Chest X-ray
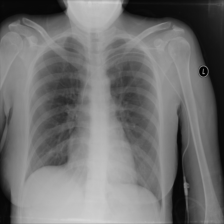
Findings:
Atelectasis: negative
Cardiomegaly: negative
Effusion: negative
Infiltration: negative
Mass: negative
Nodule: negative
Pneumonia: negative
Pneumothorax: negative
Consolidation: negative
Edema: negative
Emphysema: negative
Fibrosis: negative
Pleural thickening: negative
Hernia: negative